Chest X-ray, PA view. Patient: 65 years old, sex F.
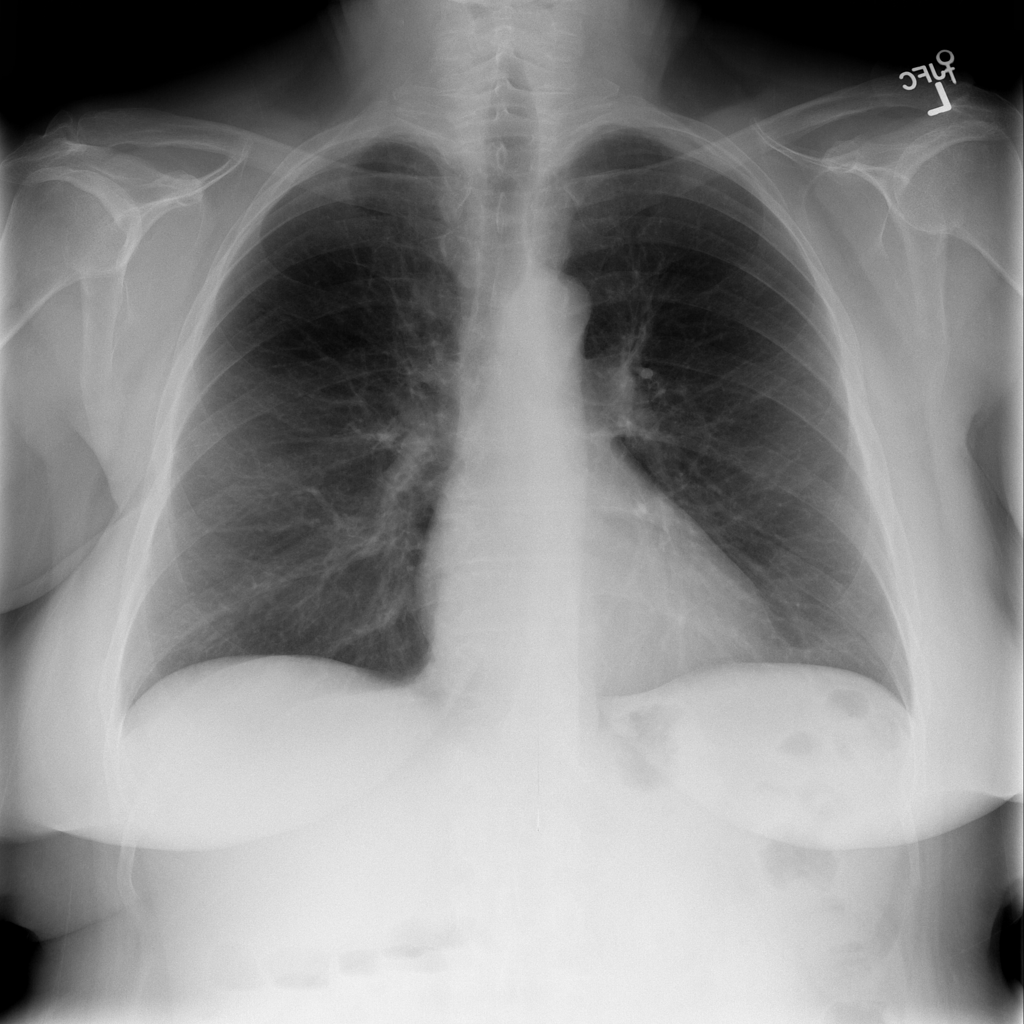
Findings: No Finding